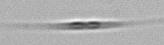
Label: Cylindrotheca